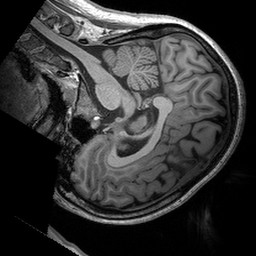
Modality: T1w
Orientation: sagittal
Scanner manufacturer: siemens
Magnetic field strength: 3 T
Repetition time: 2.53 s
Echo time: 0.00288 s